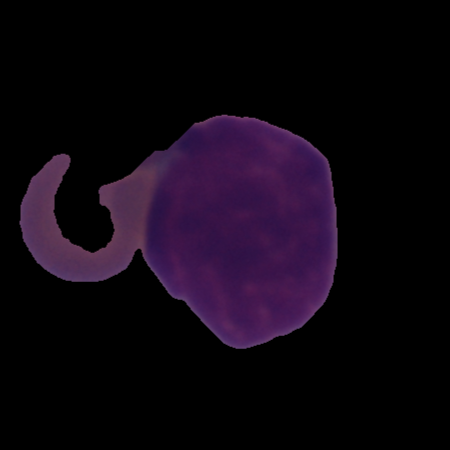
Label: cancer